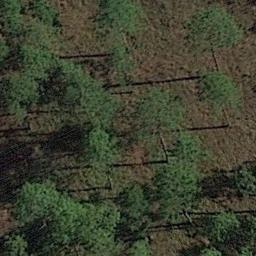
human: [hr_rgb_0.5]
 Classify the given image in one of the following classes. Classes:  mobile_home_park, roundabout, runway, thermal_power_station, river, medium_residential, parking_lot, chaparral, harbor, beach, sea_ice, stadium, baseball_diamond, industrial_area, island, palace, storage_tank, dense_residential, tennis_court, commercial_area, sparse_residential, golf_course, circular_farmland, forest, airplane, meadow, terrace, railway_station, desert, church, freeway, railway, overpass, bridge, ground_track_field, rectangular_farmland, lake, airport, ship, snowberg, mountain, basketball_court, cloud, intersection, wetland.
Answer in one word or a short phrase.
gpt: forest